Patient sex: M
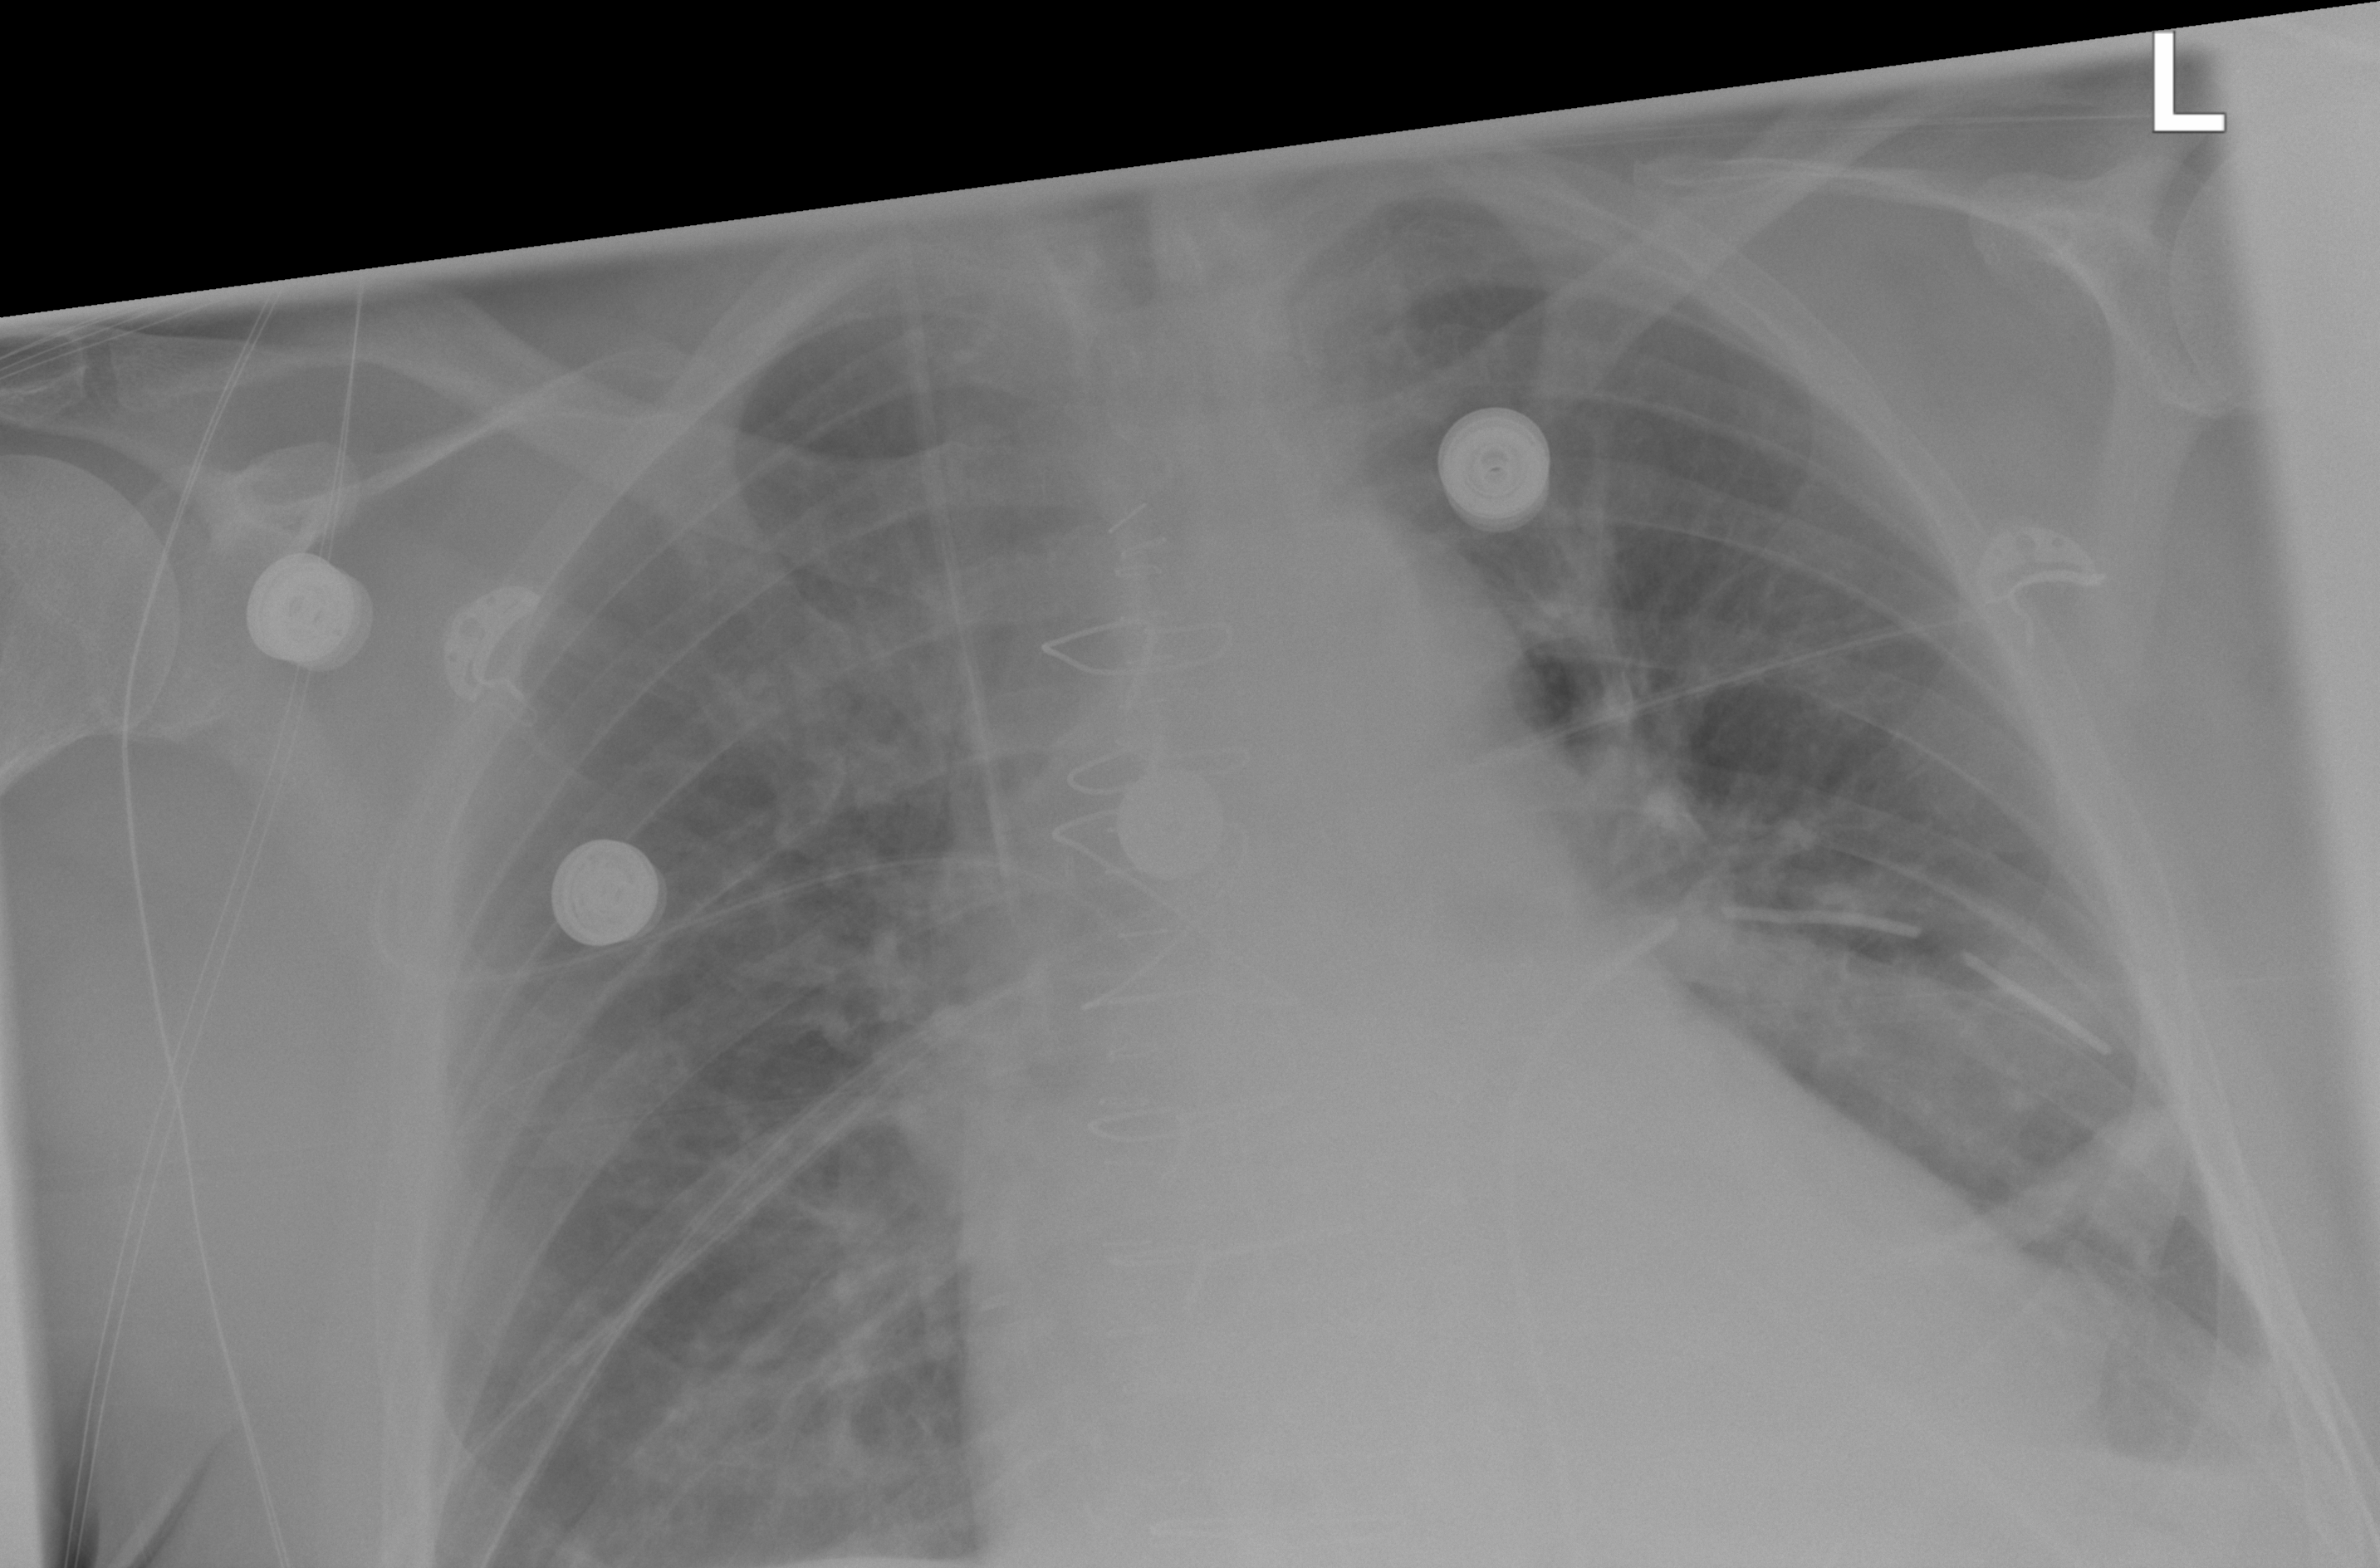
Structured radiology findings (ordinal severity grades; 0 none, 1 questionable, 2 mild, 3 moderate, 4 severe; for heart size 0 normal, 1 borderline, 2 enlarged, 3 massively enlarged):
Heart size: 2
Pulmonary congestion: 0
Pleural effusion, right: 0
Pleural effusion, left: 2
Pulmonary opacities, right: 2
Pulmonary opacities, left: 2
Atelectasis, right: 0
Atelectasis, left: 2